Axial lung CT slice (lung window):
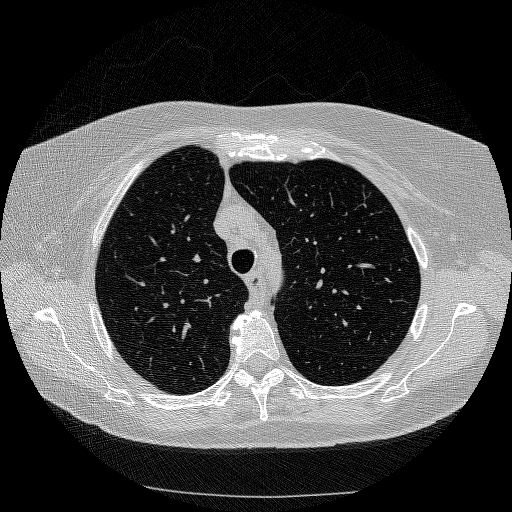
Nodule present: no